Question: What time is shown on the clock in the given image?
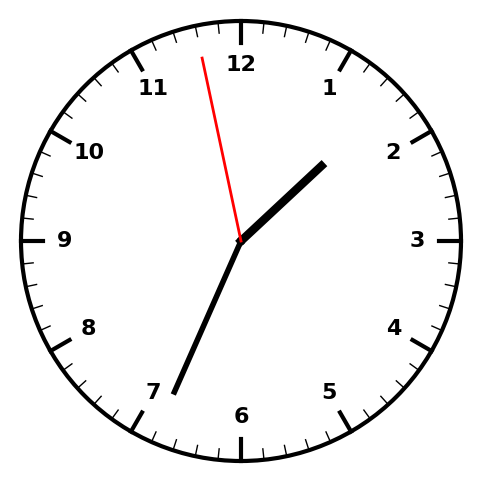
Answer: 01:33:58